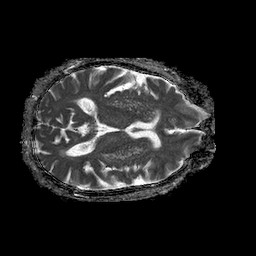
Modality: ADC
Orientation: axial
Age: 73
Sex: female
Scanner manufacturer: philips
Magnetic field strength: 1.5 T
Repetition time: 4.6 s
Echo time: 0.08941 s